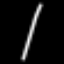
Label: line